Question: Lets say I have 2 points (x1,y1) and (x2,y2). And I can draw vector from point (x1,y1) to point (x2,y2). How can I get all possible points between them at for example every 10 pixels?
Simple visualization:

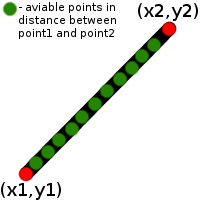
Answer: The vector between point A and a point B is B-A (x2-x1, y2-y1)
If you normalize that vector, and multiply it by the factor you want (it seems you want a distance of 10px, so your factor is 10), you can get all the points by adding it to the a current point (which initially is the origin A) until you reach the end point B.